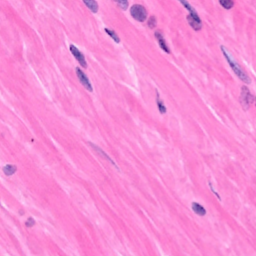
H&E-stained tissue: Breast